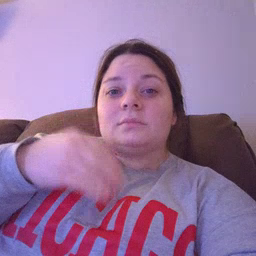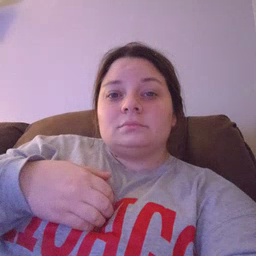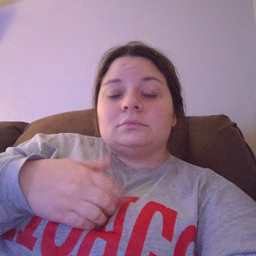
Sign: pizza